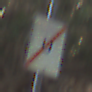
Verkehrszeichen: EndeUmleitung
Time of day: MorningAfternoon
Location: Outdoor (Suburban)
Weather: PartlyCloudy
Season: NotSpecified
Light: Natural